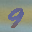
Label: 9